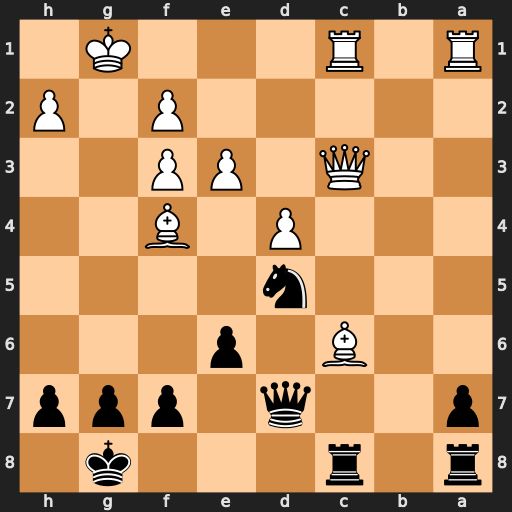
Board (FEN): r1r3k1/p2q1ppp/2B1p3/3n4/3P1B2/2Q1PP2/5P1P/R1R3K1
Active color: b
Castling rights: -
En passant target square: -
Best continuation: Nxc3 Bxd7 Ne2+ Kg2 Rxc1 Rxc1 Nxc1